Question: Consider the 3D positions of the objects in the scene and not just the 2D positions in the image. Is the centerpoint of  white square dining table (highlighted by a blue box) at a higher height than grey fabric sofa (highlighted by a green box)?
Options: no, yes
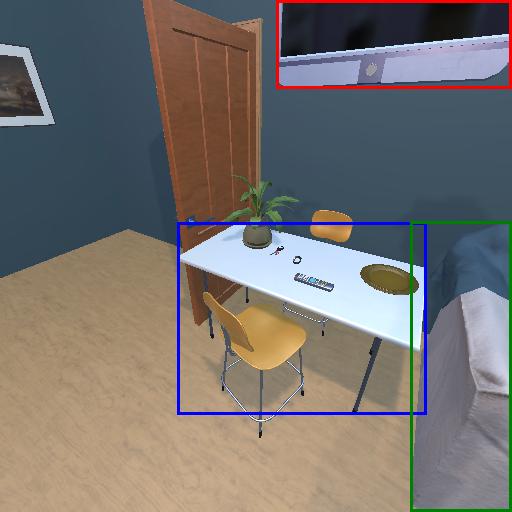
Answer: no